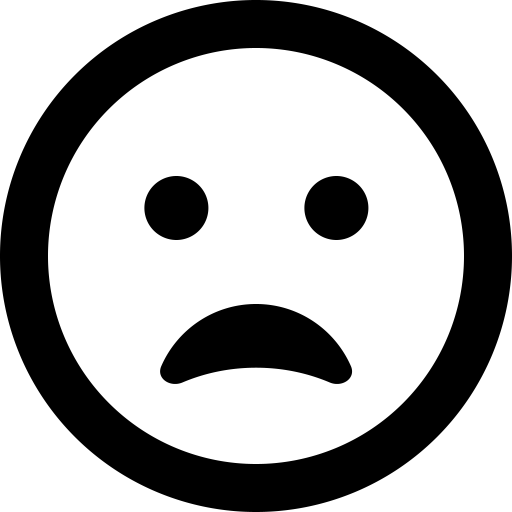
Tags: icon, FontAwesome, fa-icon, outline, face, frown, open